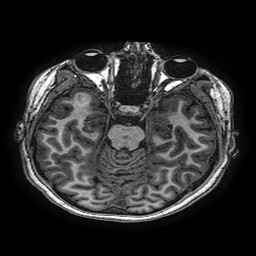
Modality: T1w
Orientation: coronal
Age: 15
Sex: female
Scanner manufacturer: ge
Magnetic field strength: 3 T
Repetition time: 0.00766 s
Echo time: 0.003476 s